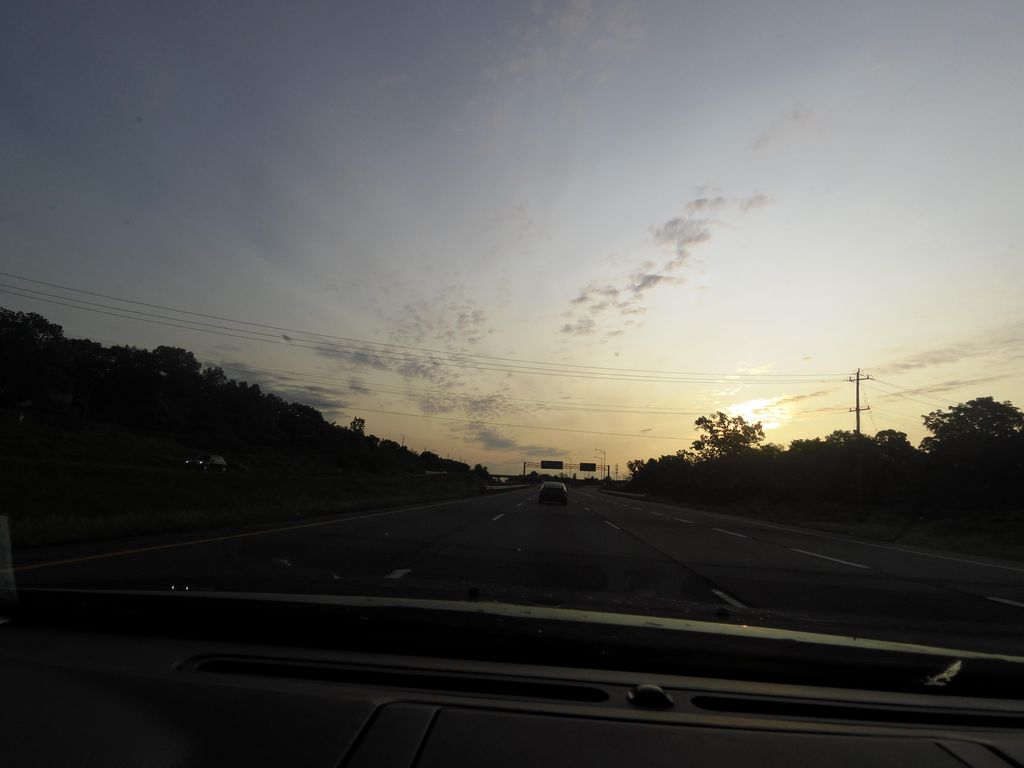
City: hamilton